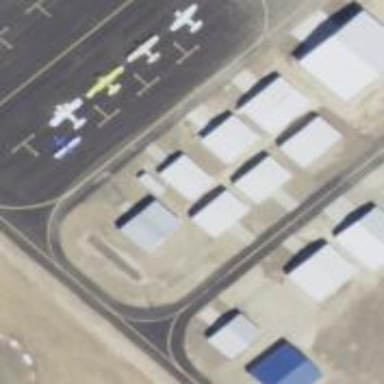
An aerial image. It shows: Image of taxiway at airport.